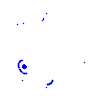
Particle: electron